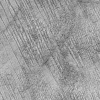
Atmospheric dust classification: not_dusty